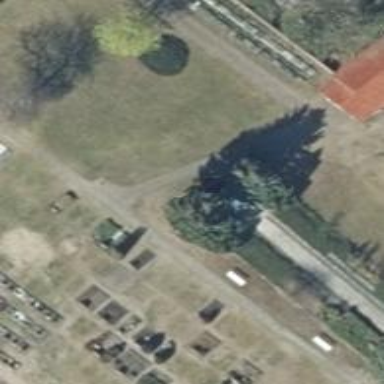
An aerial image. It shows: Historic memorial.